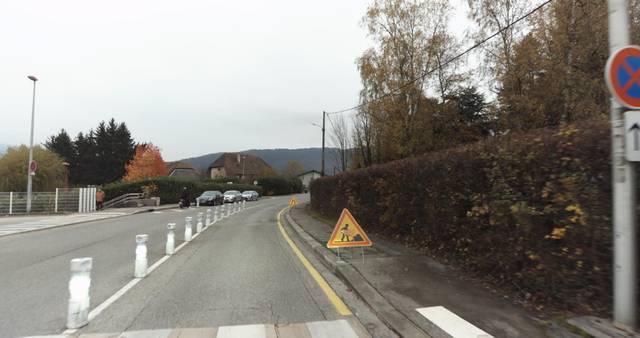
Region: France
Coordinates: 45.901, 6.106